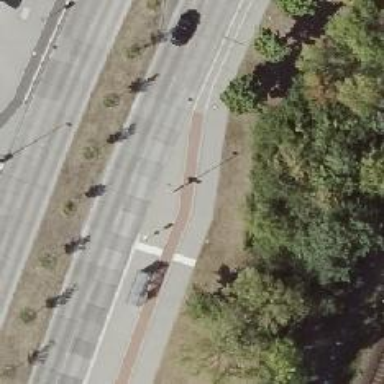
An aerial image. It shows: Footway along the road.